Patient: sex F, age 41
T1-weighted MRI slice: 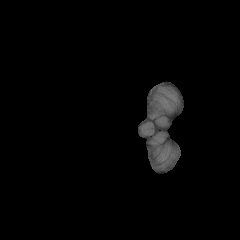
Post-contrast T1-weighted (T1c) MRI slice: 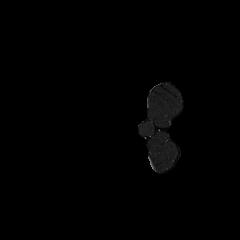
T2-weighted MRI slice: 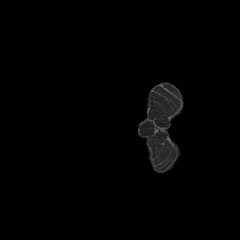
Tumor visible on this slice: no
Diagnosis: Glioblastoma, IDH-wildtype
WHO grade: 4